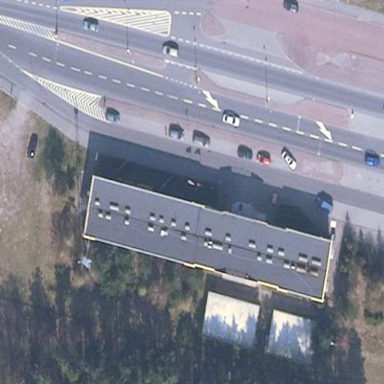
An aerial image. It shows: Service building.